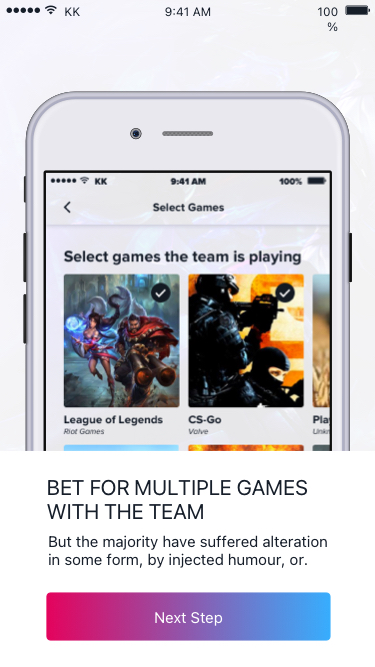
Text in this UI design:
But the majority have suffered alteration in some form, by injected humour, or.
BET FOR MULTIPLE GAMES WITH THE TEAM
Next Step
9:41 AM
KK
100%